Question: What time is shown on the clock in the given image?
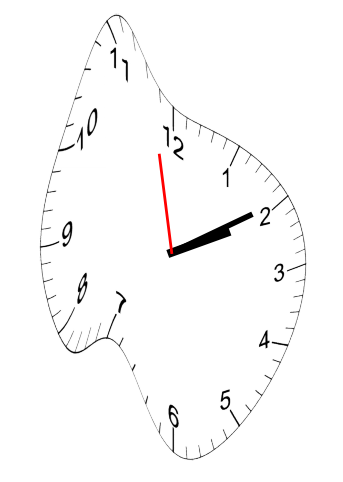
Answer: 02:09:58